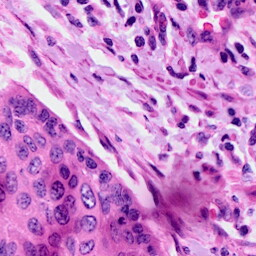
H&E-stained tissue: Cervix